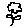
Label: flower